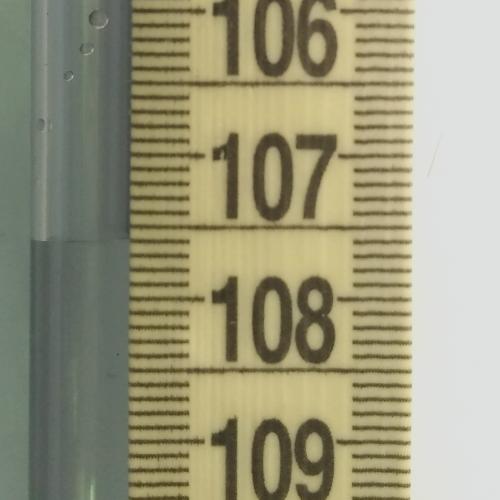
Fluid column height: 107.6 cm